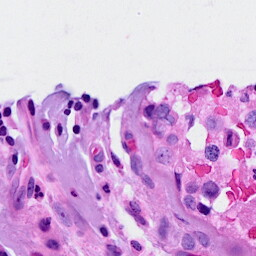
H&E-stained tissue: Breast